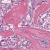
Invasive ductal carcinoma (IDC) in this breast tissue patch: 1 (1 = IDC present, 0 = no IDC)